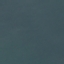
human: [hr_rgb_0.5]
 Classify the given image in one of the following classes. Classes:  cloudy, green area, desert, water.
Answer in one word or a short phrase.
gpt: water